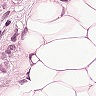
Metastatic tissue present: yes